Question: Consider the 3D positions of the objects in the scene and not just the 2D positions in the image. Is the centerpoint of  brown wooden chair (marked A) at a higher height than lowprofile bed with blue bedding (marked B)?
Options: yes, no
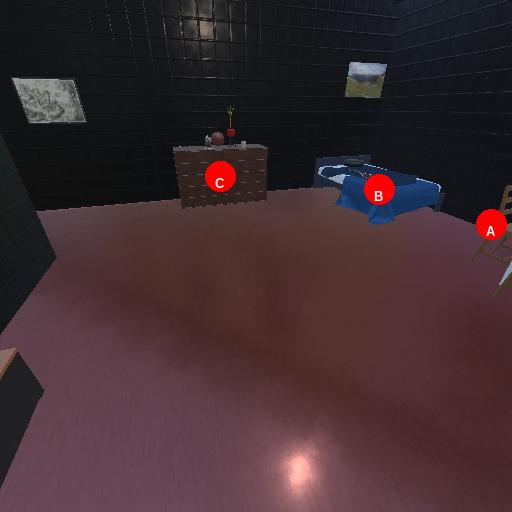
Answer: yes